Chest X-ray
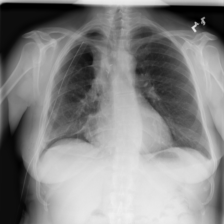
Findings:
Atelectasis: negative
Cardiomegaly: negative
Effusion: negative
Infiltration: negative
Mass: negative
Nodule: negative
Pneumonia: negative
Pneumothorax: positive
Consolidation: negative
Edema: negative
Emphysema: negative
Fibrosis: negative
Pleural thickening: negative
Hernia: negative